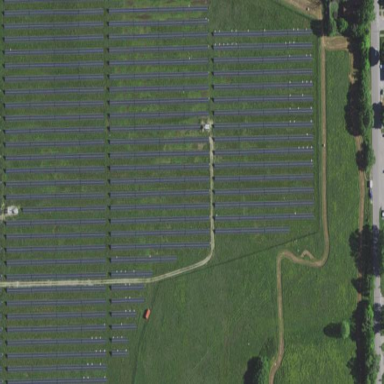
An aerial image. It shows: Solar power plant using photovoltaic technology.